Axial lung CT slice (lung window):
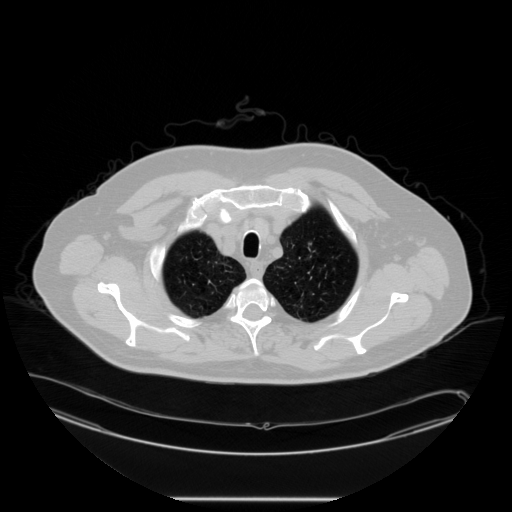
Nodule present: no